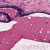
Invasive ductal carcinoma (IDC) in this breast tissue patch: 0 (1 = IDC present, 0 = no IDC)